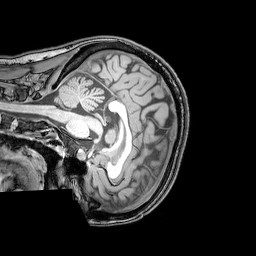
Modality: T1w
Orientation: sagittal
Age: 24
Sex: female
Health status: healthy
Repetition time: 0.081 s
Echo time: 0.037 s